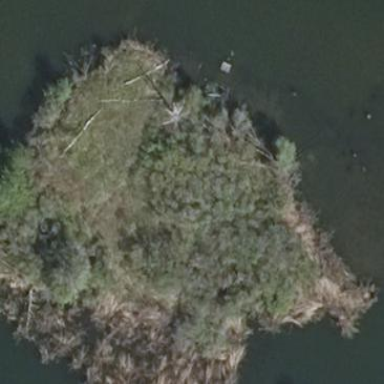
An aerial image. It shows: Islet.